Question: What's the best way to design a form that looks like this (please see link below) in twitter bootstrap without any homemade classes ?
Is it possible to set a inner form-inline inside a form-horizontal like the below example:

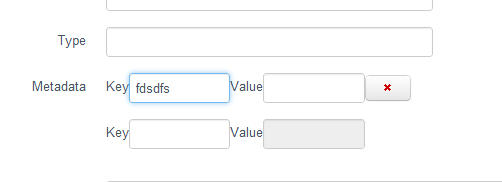
Answer: Don't nest '<form>' tags, that will not work. Just use Bootstrap classes.
### Bootstrap 3
'''
<form class="form-horizontal" role="form">
<div class="form-group">
<label for="inputType" class="col-md-2 control-label">Type</label>
<div class="col-md-3">
<input type="text" class="form-control" id="inputType" placeholder="Type">
</div>
</div>
<div class="form-group">
<span class="col-md-2 control-label">Metadata</span>
<div class="col-md-6">
<div class="form-group row">
<label for="inputKey" class="col-md-1 control-label">Key</label>
<div class="col-md-2">
<input type="text" class="form-control" id="inputKey" placeholder="Key">
</div>
<label for="inputValue" class="col-md-1 control-label">Value</label>
<div class="col-md-2">
<input type="text" class="form-control" id="inputValue" placeholder="Value">
</div>
</div>
</div>
</div>
</form>
'''
You can achieve that behaviour in many ways, that's just an example. Test it on this <URL>
### Bootstrap 2
'''
<form class="form-horizontal">
<div class="control-group">
<label class="control-label" for="inputType">Type</label>
<div class="controls">
<input type="text" id="inputType" placeholder="Type">
</div>
</div>
<div class="control-group">
<span class="control-label">Metadata</span>
<div class="controls form-inline">
<label for="inputKey">Key</label>
<input type="text" class="input-small" placeholder="Key" id="inputKey">
<label for="inputValue">Value</label>
<input type="password" class="input-small" placeholder="Value" id="inputValue">
</div>
</div>
</form>
'''
Note that I'm using '.form-inline' to get the propper styling inside a '.controls'.
You can test it on <URL> jsfiddle